Platform: macOS
Application: Arc Browser
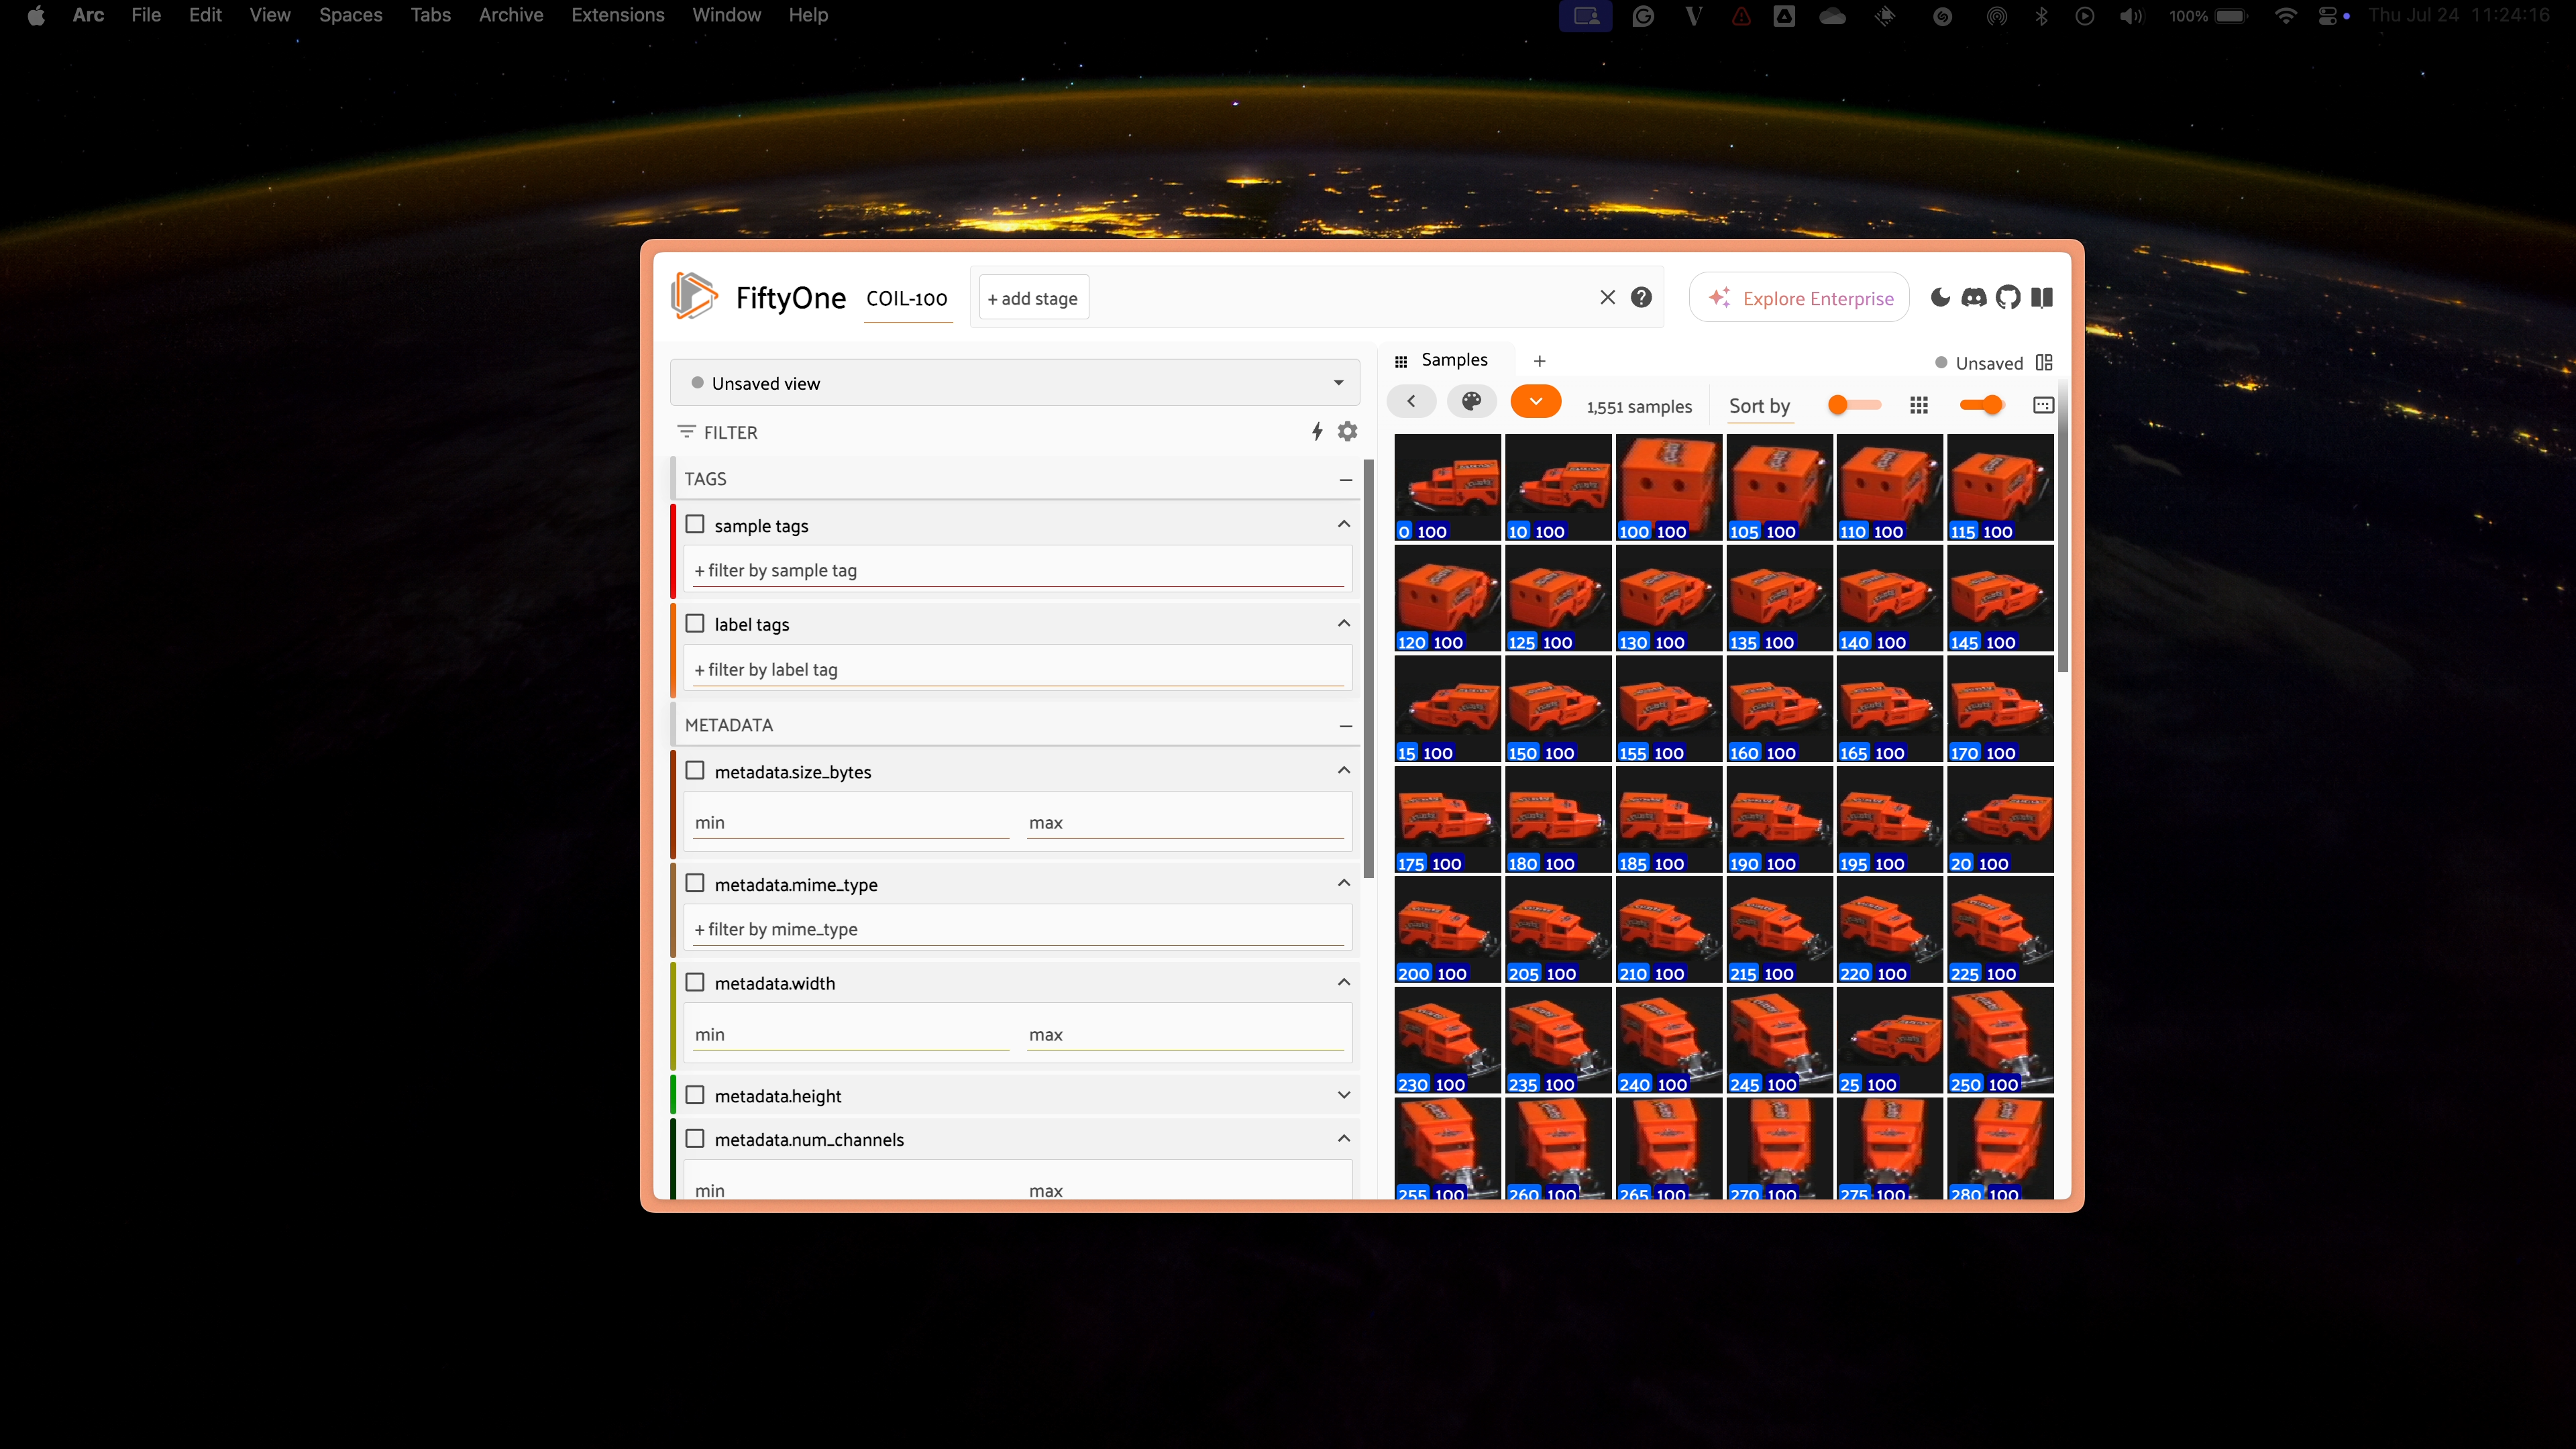
task_description: Show the sample tags on the samples in the samples panel
action_type: click
element_info: Checkbox

task_description: Filter samples in the samples panel by a sample tag
action_type: select
element_info: Menu Item

task_description: Overlay label tags on the samples in the samples panel
action_type: click
element_info: Checkbox

task_description: Filter labels shown in the samples panel
action_type: select
element_info: Menu Item

task_description: Display the size in bytes of samples in the samples panel
action_type: click
element_info: Checkbox

task_description: Filter samples in the samples panel to samples with a size in bytes of at least 200 bytes
action_type: type
element_info: Text Input

task_description: Filter samples in the samples panel to samples with a size in bytes of at most 251
action_type: type
element_info: Text Input

task_description: Show or display the mime type of samples in the samples panel
action_type: click
element_info: Checkbox

task_description: Toggle dark mode
action_type: click
element_info: Icon

task_description: Open color settings
action_type: click
element_info: Icon

task_description: Reload the samples in the samples panel
action_type: click
element_info: Icon

task_description: Select a different dataset
action_type: select
element_info: Menu Item